Field crop: tomato
Growth stage: 1
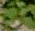
Species: solanum